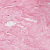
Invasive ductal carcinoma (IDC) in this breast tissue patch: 1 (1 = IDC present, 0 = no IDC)